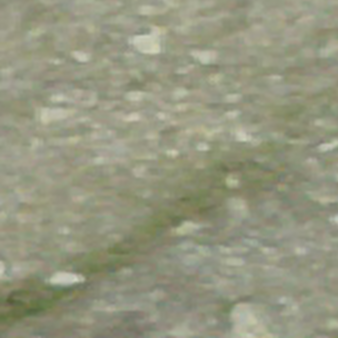
Label: other